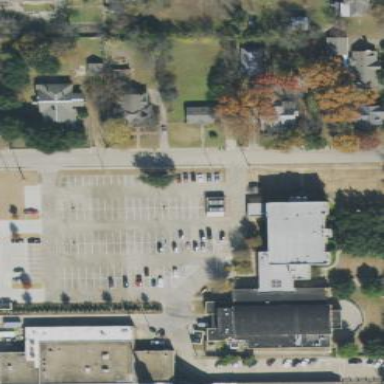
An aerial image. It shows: Theater building.